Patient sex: M
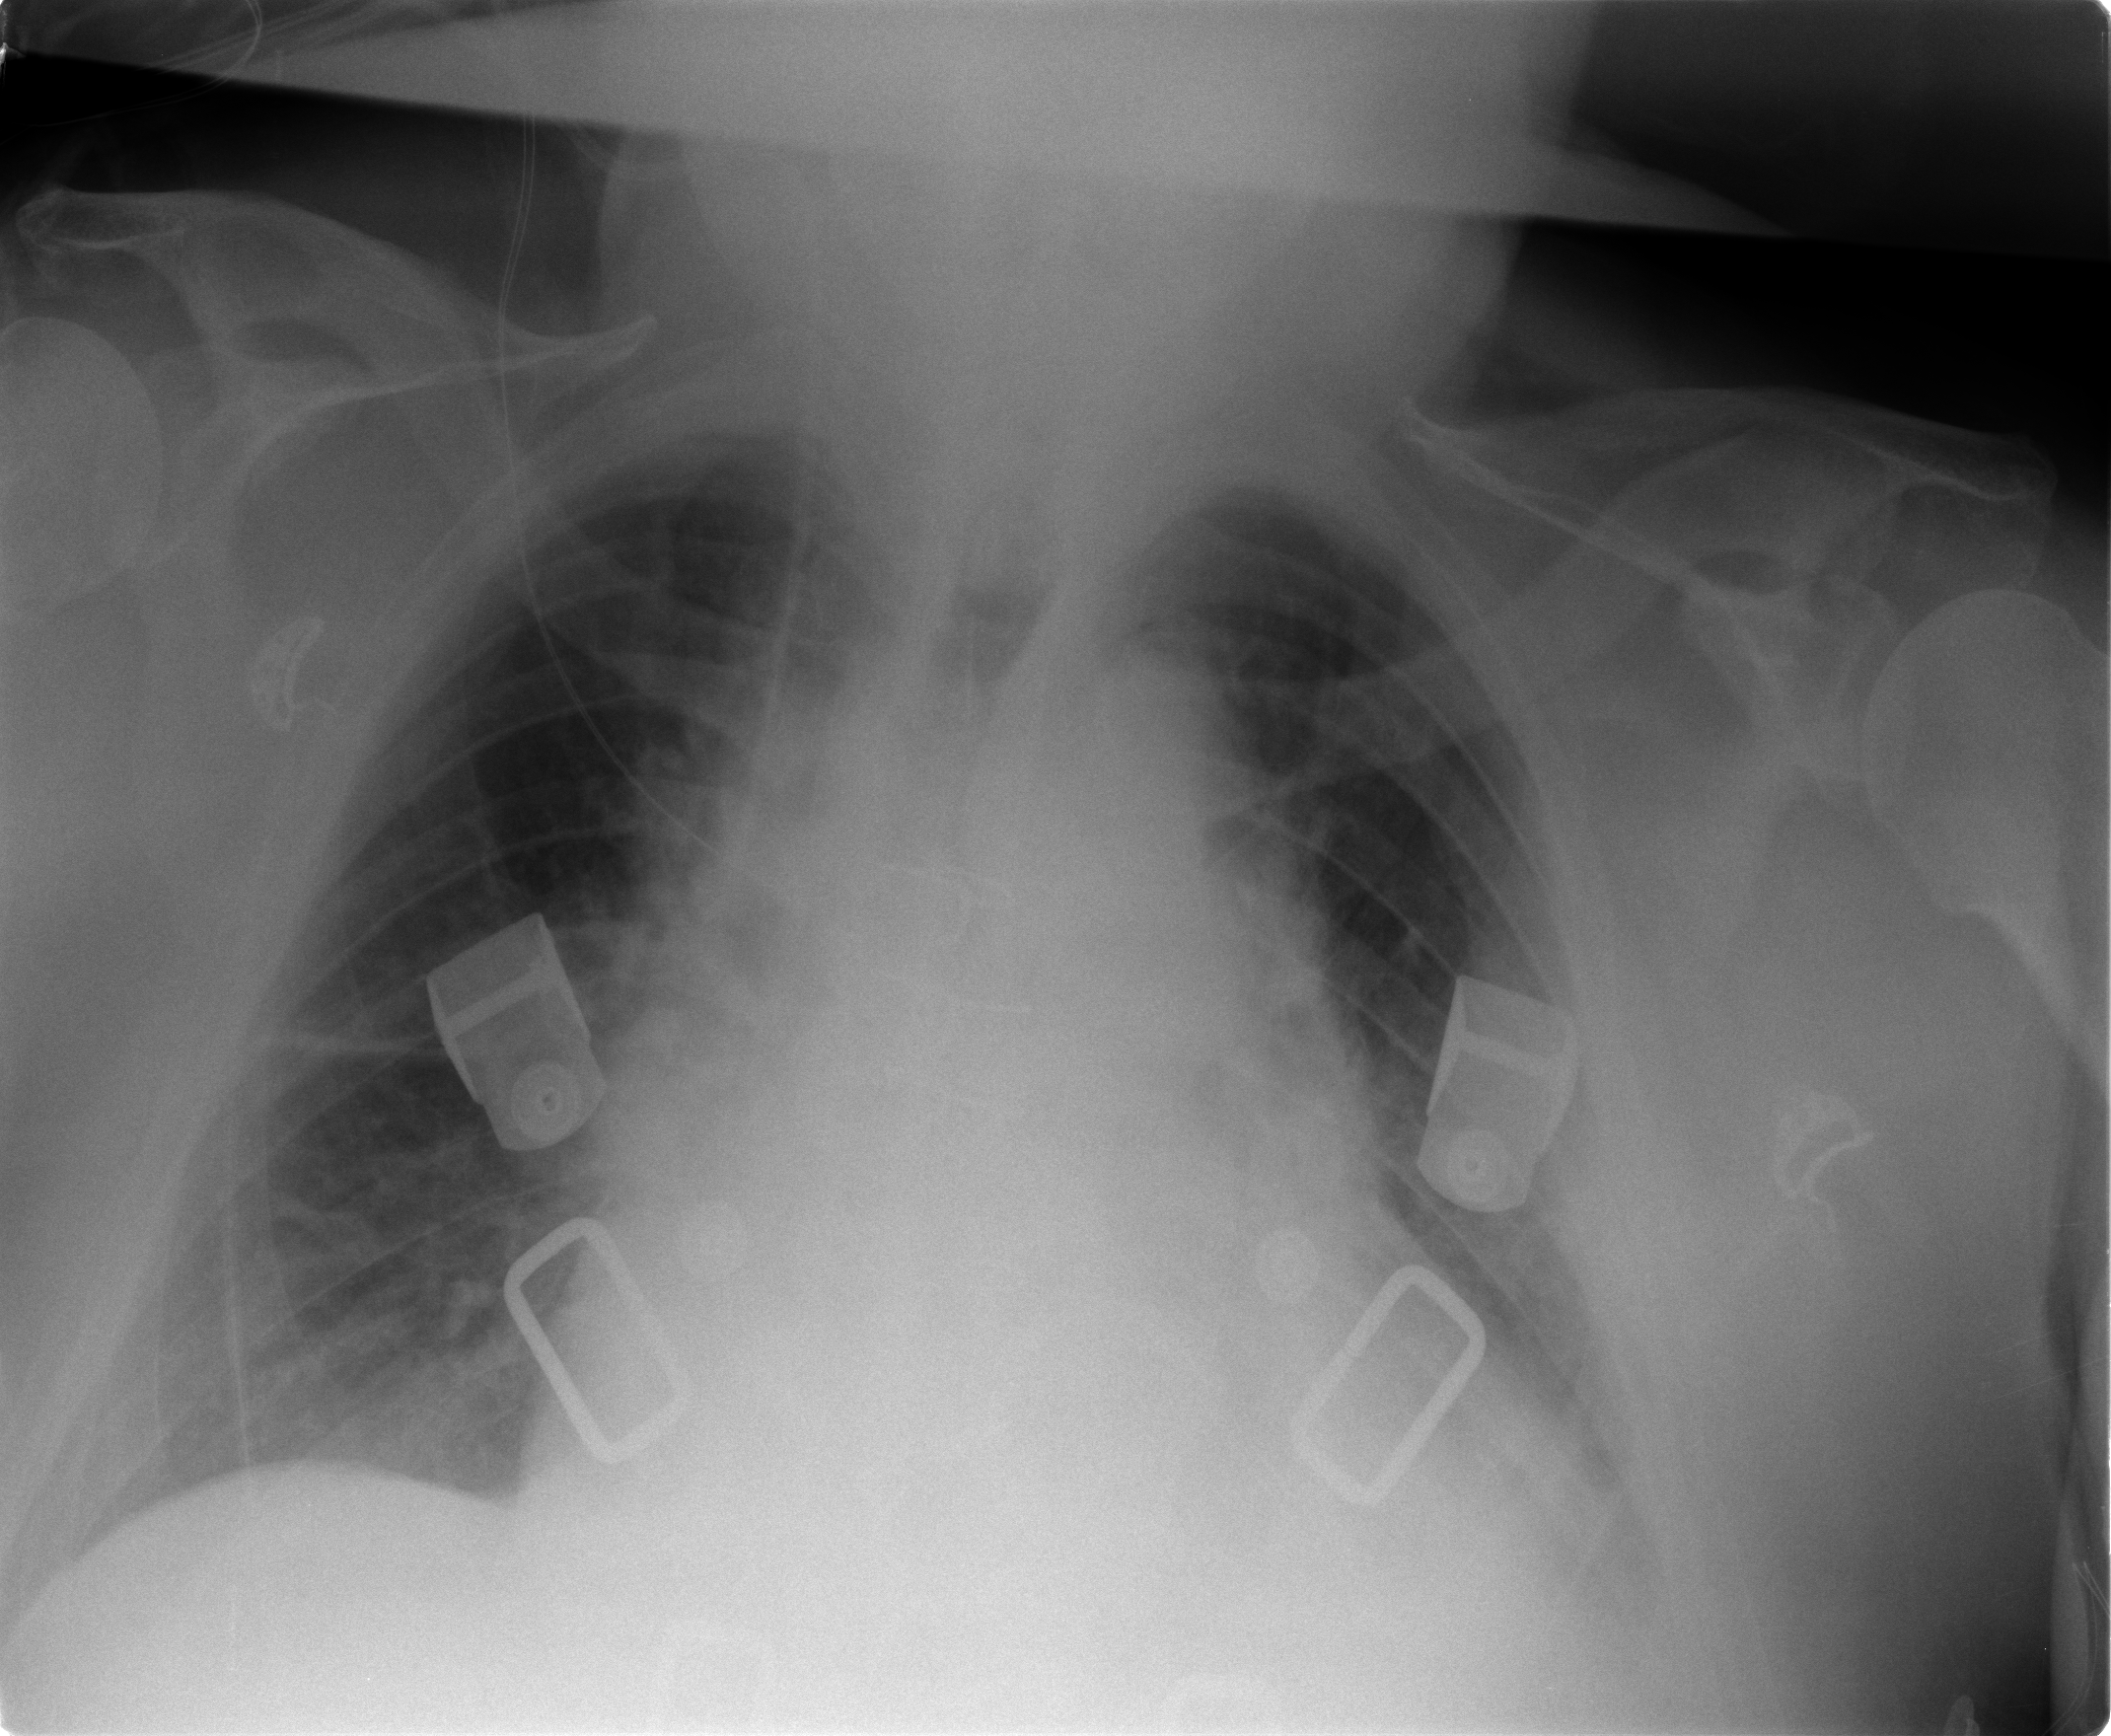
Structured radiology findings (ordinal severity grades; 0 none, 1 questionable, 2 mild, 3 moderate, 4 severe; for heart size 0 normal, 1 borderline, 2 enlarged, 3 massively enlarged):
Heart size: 2
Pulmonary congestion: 2
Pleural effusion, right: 1
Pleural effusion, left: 2
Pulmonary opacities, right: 0
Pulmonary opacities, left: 0
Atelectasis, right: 2
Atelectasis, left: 2